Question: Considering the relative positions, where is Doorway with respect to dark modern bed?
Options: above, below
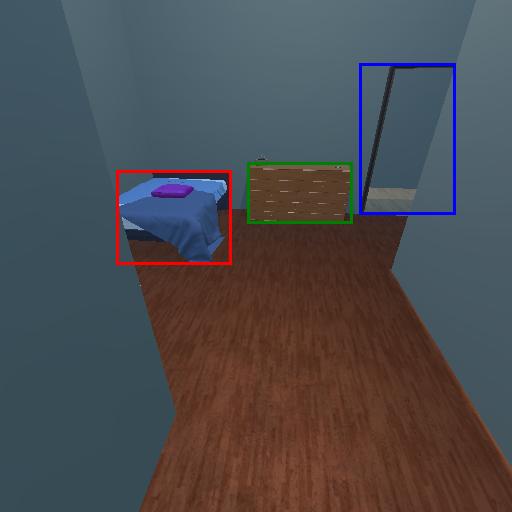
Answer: above